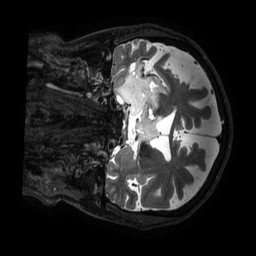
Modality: T2w
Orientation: coronal
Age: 67
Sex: male
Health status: ill
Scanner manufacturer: philips
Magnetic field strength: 3 T
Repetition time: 3.5 s
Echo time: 0.3 s